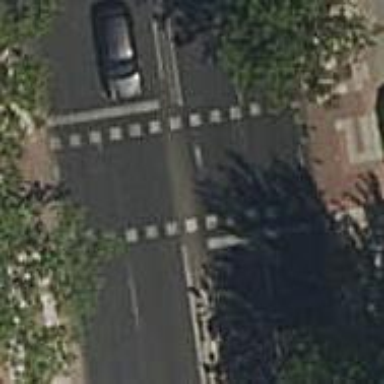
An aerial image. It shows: Traffic signals at road crossing.